Question: I want to run my cypress.io tests in CI (Teamcity) by scheduled timers. Tests will be run very frequently that is why I am interesting to execute them as quick as possible
This is my current implementation.
I run teamcity-server with 3 teamcity-agents with the following docker-compose.yml
'''
version: "3"
services:
server:
image: jetbrains/teamcity-server:2020.1.2
ports:
- "8112:8111"
volumes:
- ./data_dir:/data/teamcity_server/datadir
- ./log_dir:/opt/teamcity/logs
teamcity-agent-1:
image: jetbrains/teamcity-agent:2020.1.2-linux-sudo
environment:
- SERVER_URL=http://server:8111
- AGENT_NAME=docker-agent-1
- DOCKER_IN_DOCKER=start
privileged: true
container_name: docker_agent_1
teamcity-agent-2:
image: jetbrains/teamcity-agent:2020.1.2-linux-sudo
environment:
- SERVER_URL=http://server:8111
- AGENT_NAME=docker-agent-2
- DOCKER_IN_DOCKER=start
privileged: true
container_name: docker_agent_2
teamcity-agent-3:
image: jetbrains/teamcity-agent:2020.1.2-linux-sudo
environment:
- SERVER_URL=http://server:8111
- AGENT_NAME=docker-agent-3
- DOCKER_IN_DOCKER=start
privileged: true
container_name: docker_agent_3
'''
And in building steps I am using node:10.18.1 in settings as per screen below:

My buildings steps are following now:
1.
'''
npm install yarn --no-save
yarn install --no-lockfile
'''
1.
'''
#!/bin/bash
set -e -x
export CYPRESS_CACHE_FOLDER="%env.cypress_cache_path%"
export CYPRESS_VAR1=%env.var1%
export CYPRESS_VAR2=%env.var2%
apt-get update && apt-get -y install libgtk2.0-0 libgtk-3-0 libnotify-dev libgconf-2-4 libnss3 libxss1 libasound2 libxtst6 xauth xvfb
yarn silent --spec "%env.cypress_path_to_landing_pages%"
'''
1. yarn generate:html:report
This is I need to run for every time I execute tests and it takes around 10 mins to execute each test set taking 60-70% time on installation of all dependencies which are
'''
{
"@types/mocha": "^8.0.0",
"cypress": "4.11.0",
"cross-env": "^7.0.2",
"mocha": "^7.2.0",
"mochawesome": "^6.1.1",
"mochawesome-merge": "^4.1.0",
"mochawesome-report-generator": "^5.1.0",
"typescript": "^3.9.6"
}
'''
-
I see 3 ways how to avoid this huge execution time:
1. to have a docker image compatible with teamcity containing all cypress ENV: node, cypress, xvfb etc. In that case I do not need to install it every time I run tests. I was following cypress documentation and aware that special docker images are designed for that https://github.com/cypress-io/cypress-docker-images
cypress/base
cypress/browsers
cypress/included
But they are not compatible with Teamcity server (Teamcity agents need to have a java wrapper) or I dont know how to run them from docker-compose.yml
I tried this but TeamCity server was not able to find this agent and agents tab was empty
'''
version: "3"
services:
server:
image: jetbrains/teamcity-server:2020.1.2
ports:
- "8112:8111"
volumes:
- ./data_dir:/data/teamcity_server/datadir
- ./log_dir:/opt/teamcity/logs
teamcity-agent-2:
image: cypress/included:3.4.0
environment:
- SERVER_URL=http://server:8111
- AGENT_NAME=docker-agent-2
- DOCKER_IN_DOCKER=start
privileged: true
container_name: docker_agent_2
'''
1. To cache node_modules and xvfb somehow. I see https://cypress.slides.com/cypress-io/cypress-on-ci#/5/2/0 but can not understand how to put it in my building steps
2. Setup building dependencies in TeamCity and install all dependencies once in one build and move artifacts (node_modules, xvfb etc) somehow to next build which will run tests by timers.
How I understood cypress documentation myself they are suggesting to follow point 1 from my list but how to run their images as teamcity agents I did not understand
any suggestions are welcome
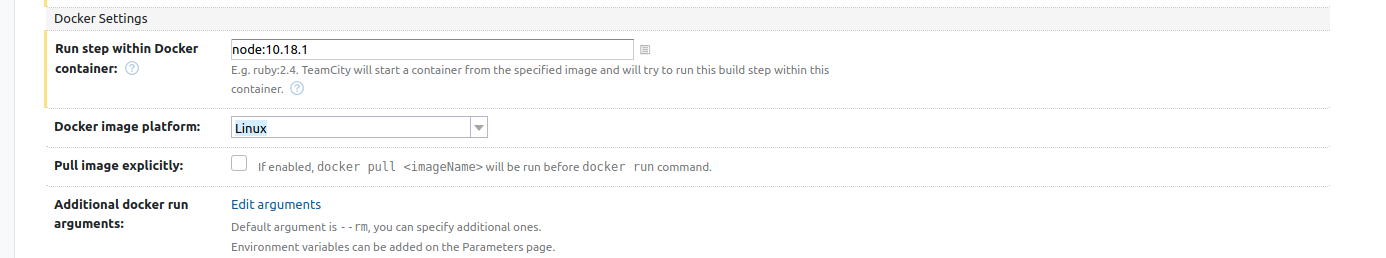
Answer: Answering on my own question. For those who got stuck with the same this is an optimized way to setup Teamcity and Cypress:
my docker-compose.yml from the topic is correct. run it buy
'''
docker-compose up -d
'''
setup 2 different configurations in Teamcity
1. to install dependencies (will be run very rare when you need to update dependencies)
2. to run tests (will be run often when you need to run a test)
in the first config use simple 1 building step
'''
npm install yarn --no-save
yarn install --no-lockfile
'''
and container settings as per screen
<URL>
after create artifacts by
node_modules => node_modules.zip
in second configuration setup dependency to get node_modules from first configuration as per screen
<URL>